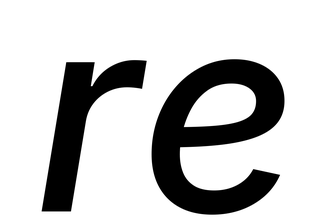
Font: Inter-Italic_Medium_Italic